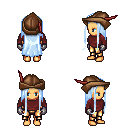
a pixel art fantasy rpg character, female body template, human, tanned skin, maroon long-sleeve shirt, gold greaves, white cyan extra-long hairstyle, leather cap, metal gloves, four views (front, back, left, right), 2x2 character sprite sheet, small pixel art, hard edges, no anti-aliasing